Question: I used this code as my starting point: <URL>
My JSFiddle is here: <URL>
Here's a sample radar chart that it draws:

The original binds data using an external JSON file, but I prefer to bind a dynamically generated JSON object. I randomly generate some data for the purposes of this proof-of-conept demo.
However, I'm stuck with how to get the chart to show the new/updated data.
'''
function refresh() {
var data = rndData();
d3.select("#container")
.datum(data)
.call(chart);
}
function rndData() {
var newData = [...];
return newData;
}
'''
I have set up a function on click event to draw a new chart with random data, but there is no visual change when it is called. I've verified that the data is different and that the call happens.
The code does not use the update() and exit() calls, perhaps that's not so bad given no points on the line are actually being added or removed. I simply want each point on the SVG line to transition to new co-ordinates.
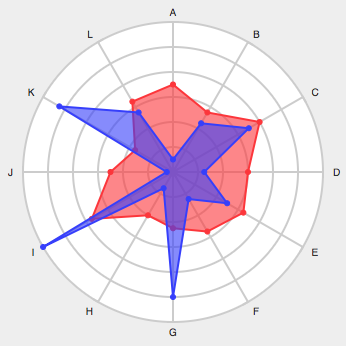
Answer: The way the current code is set up is not really compatible with being able to update. To do this, quite substantial changes have to be made.
The first problem is that the code only operates on new SVGs. Everything happens on 'gEnter', which is an empty selection if the SVG is there already. This is easy enough to fix though by reselecting the 'g' element after appending it and then operating on that. This will select both newly-appended 'g's and those that were there before.
'''
var g = svg.select("g");
'''
Furthermore, the way appending elements is done throughout the code usually looks like this:
'''
var something = foo.selectAll(".bar").data(data).enter().append();
'''
This only handles the enter selection and doesn't even allow access to the other selections. Refactoring this to look like
'''
var something = foo.selectAll(".bar").data(data);
something.enter().append();
something... // change update selection
'''
fixes the problem.
Complete, working example <URL>. Note that I'm not handling the exit selection in there as it is not necessary for this example.